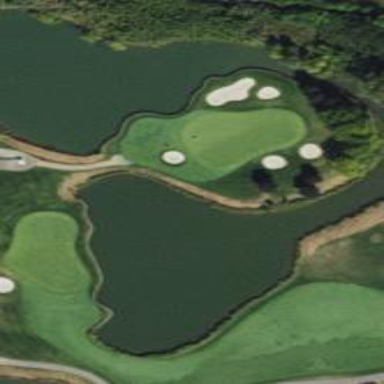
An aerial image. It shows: Scenic view of water hazard on golf course. The natural water feature adds beauty to the landscape.